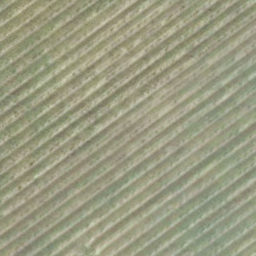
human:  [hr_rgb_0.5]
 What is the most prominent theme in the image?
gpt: farmland